Field crop: maize
Growth stage: 2
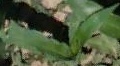
Species: maize